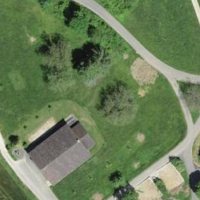
EUNIS habitat code: 24
Species observed at this site:
Medicago sativa